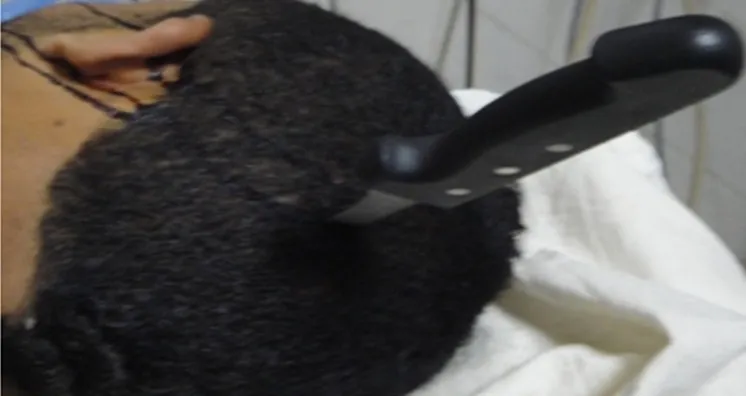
Patient with a knife inside the left occipital area of the skull.
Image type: medical_photograph (skin_photograph)